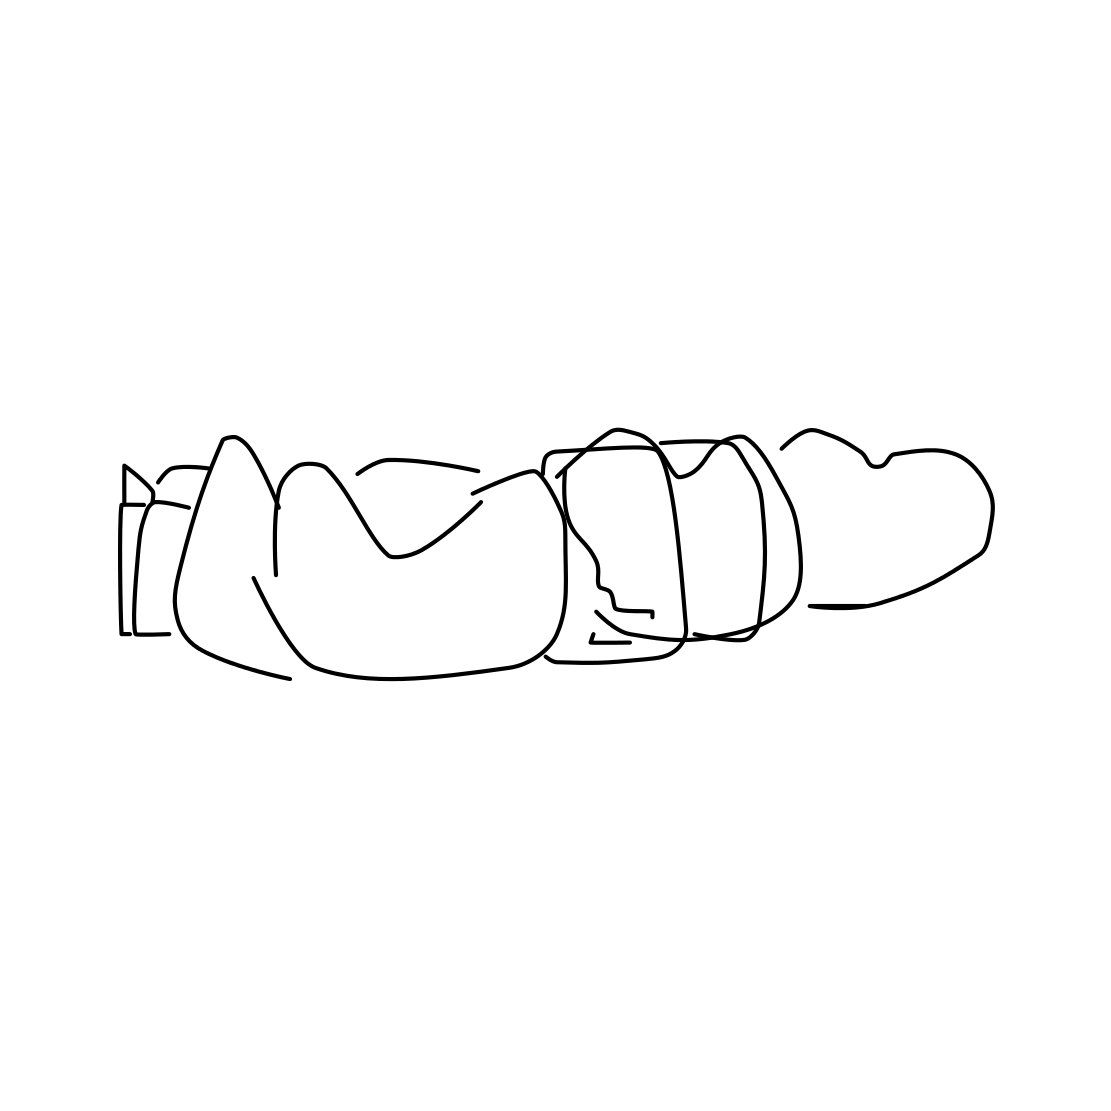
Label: tooth